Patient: sex M, age 74
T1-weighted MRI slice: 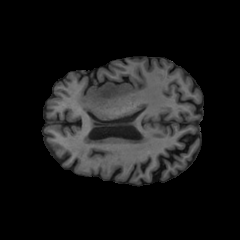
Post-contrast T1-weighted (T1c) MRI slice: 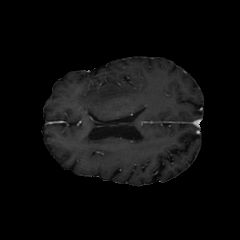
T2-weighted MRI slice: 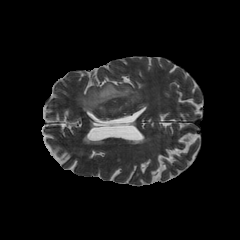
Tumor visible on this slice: yes
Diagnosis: Glioblastoma, IDH-wildtype
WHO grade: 4